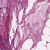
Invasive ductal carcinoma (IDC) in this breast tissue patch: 0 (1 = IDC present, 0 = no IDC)